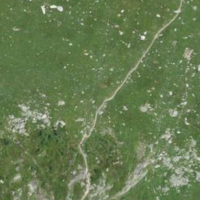
EUNIS habitat code: 23
Species observed at this site:
Lysandra bellargus